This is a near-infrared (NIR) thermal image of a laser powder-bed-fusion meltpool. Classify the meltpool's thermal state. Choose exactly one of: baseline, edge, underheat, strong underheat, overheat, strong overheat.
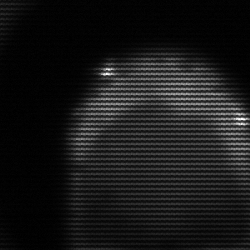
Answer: edge